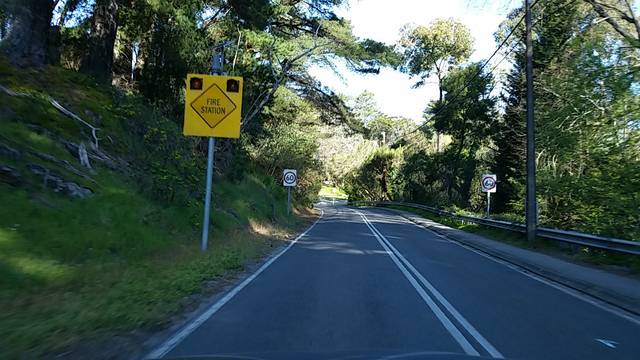
Region: Australia
Coordinates: -35.016, 138.738